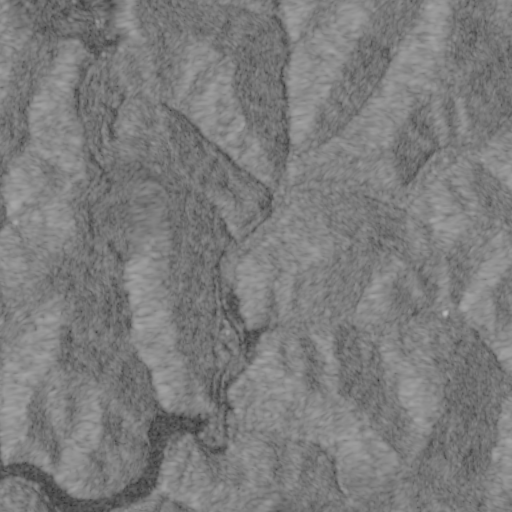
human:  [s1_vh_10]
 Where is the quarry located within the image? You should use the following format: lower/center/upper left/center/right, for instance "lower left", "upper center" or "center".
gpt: The quarry is located in the lower right of the image.
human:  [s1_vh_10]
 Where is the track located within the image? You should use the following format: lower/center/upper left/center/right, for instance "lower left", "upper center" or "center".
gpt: There is no track in the image.

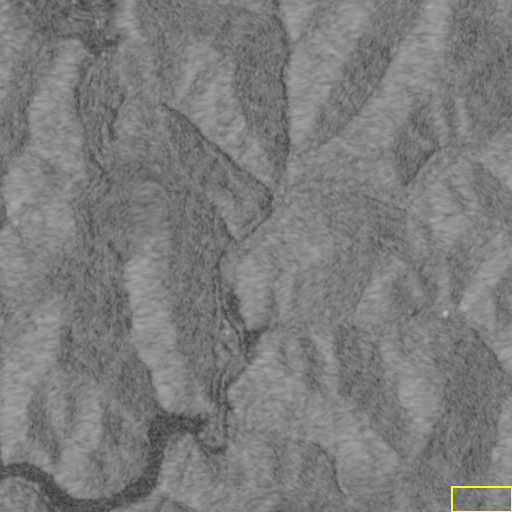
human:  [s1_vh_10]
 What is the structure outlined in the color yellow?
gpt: The structure outlined in yellow is a quarry.
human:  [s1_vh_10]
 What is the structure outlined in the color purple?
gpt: There is no purple outline.